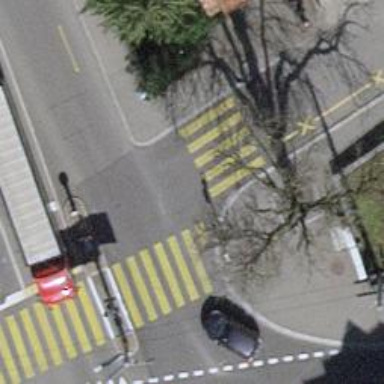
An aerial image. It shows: Kerb barrier.